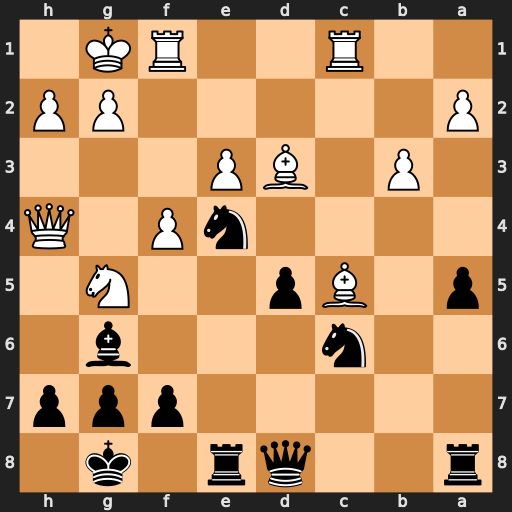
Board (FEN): r2qr1k1/5ppp/2n3b1/p1Bp2N1/4nP1Q/1P1BP3/P5PP/2R2RK1
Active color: b
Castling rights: -
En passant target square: -
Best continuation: Nxg5 Bxg6 Nf3+ Rxf3 Qxh4